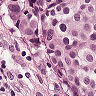
Metastatic tissue present: yes